Chest X-ray. View position: PA
Patient age: 39
Patient sex: F
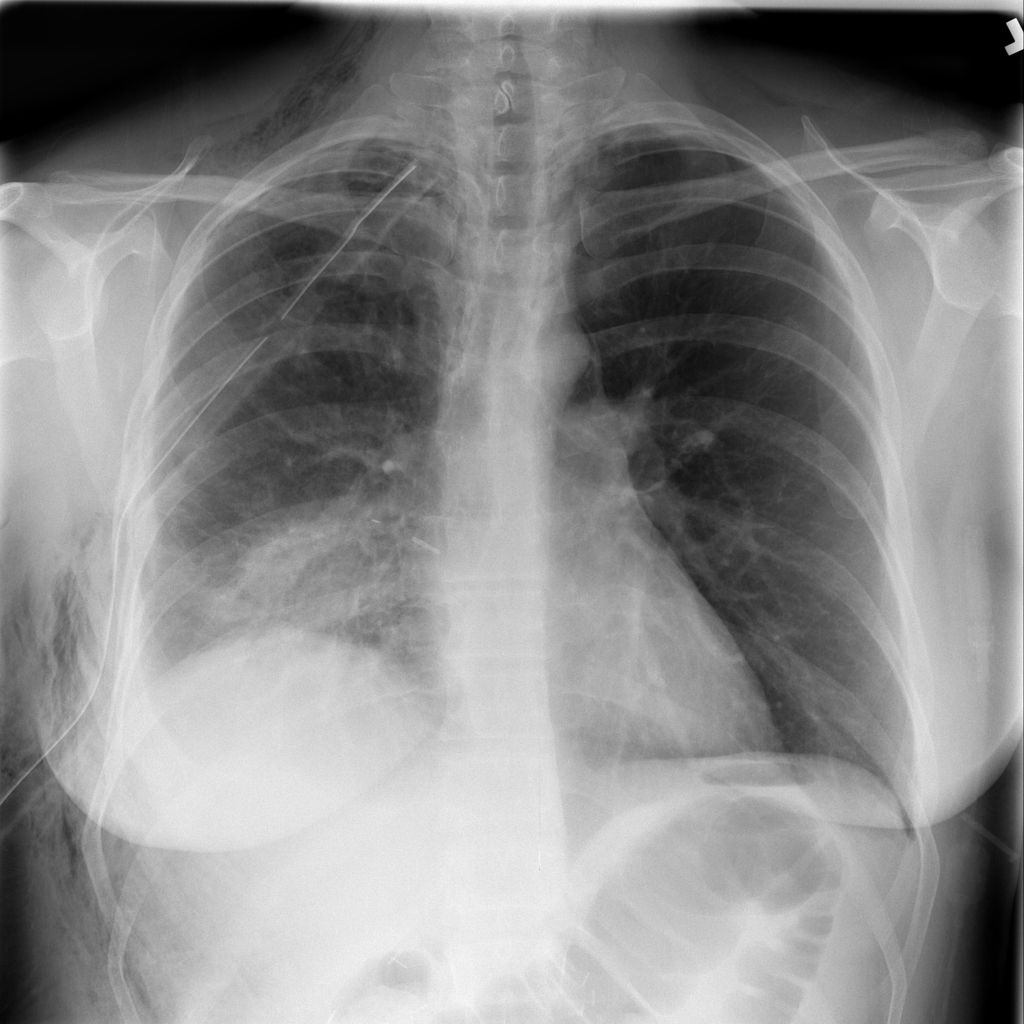
Finding: Pneumothorax